Question: I am newbie in ruby on rails. I'm currently installing Ruby on Rails.
I've done all the steps until : 'bundle install'.
Then i type 'rails server' to start the rails server. From what I read in <URL>, after i type 'rails server', it's supposed to show:
'''
$ cd commandsapp
$ bin/rails server
=> Booting WEBrick
=> Rails 4.2.0 application starting in development on http://localhost:3000
=> Call with -d to detach
=> Ctrl-C to shutdown server
[2013-08-07 02:00:01] INFO WEBrick 1.3.1
[2013-08-07 02:00:01] INFO ruby 2.0.0 (2013-06-27) [x86_64-darwin11.2.0]
[2013-08-07 02:00:01] INFO WEBrick::HTTPServer#start: pid=69680 port=3000
'''
but in my Command Line it show this, instead:

So the rails server is not running and when i type 'localhost:3000' or 'localhost:8000' in the browser, it says unable to connect(probably because the server isn't running).
Sorry my bad language.
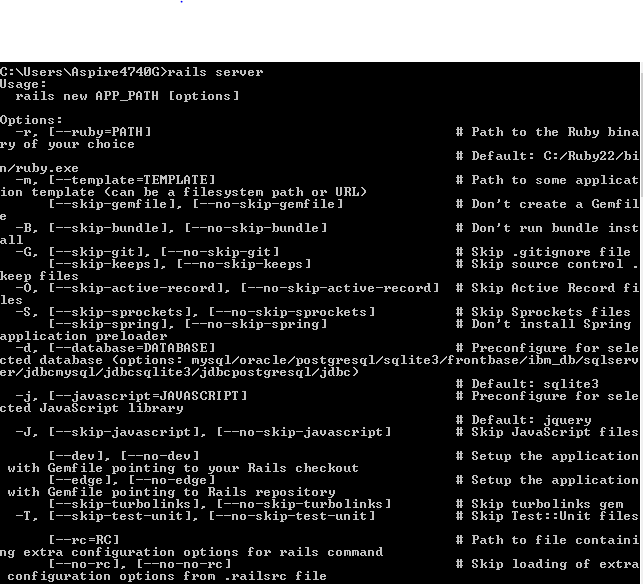
Answer: You need to create a rails app and change into that directory before you can run the server. Try this:
'''
rails new commandsapp # the name can be anything you want
cd commandsapp
rails server
'''
"rails new " creates a new folder with the default rails layout (app, db, log etc).